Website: apple
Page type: customer-info-address
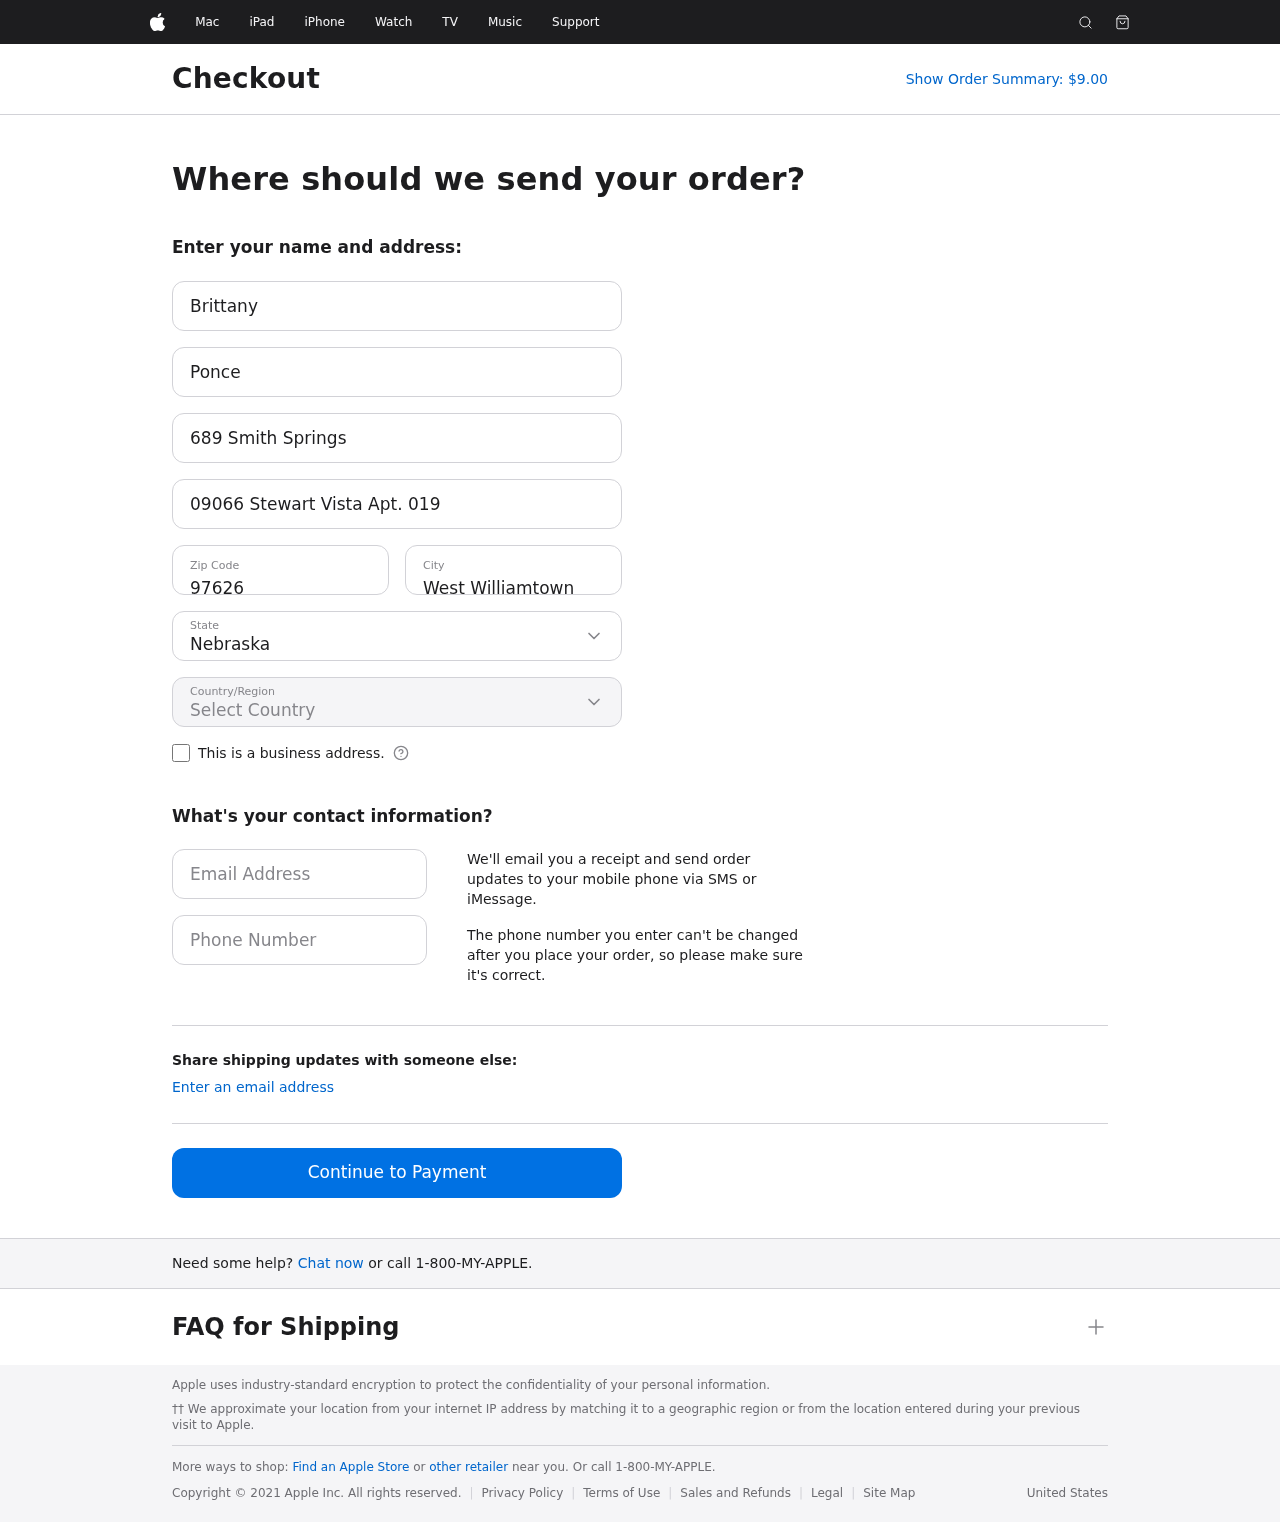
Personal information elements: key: PII_CITY
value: West Williamtown
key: PII_COUNTRY
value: United States
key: PII_EMAIL
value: bponce@hotmail.com
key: PII_FIRSTNAME
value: Brittany
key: PII_LASTNAME
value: Ponce
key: PII_PHONE
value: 9679542079
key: PII_POSTCODE
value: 97626
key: PII_STATE
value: Nebraska
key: PII_STREET
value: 689 Smith Springs
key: PII_STREET2
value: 09066 Stewart Vista Apt. 019
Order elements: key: ORDER_TOTAL
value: Show Order Summary: $9.00